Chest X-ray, PA view. Patient: 29 years old, sex M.
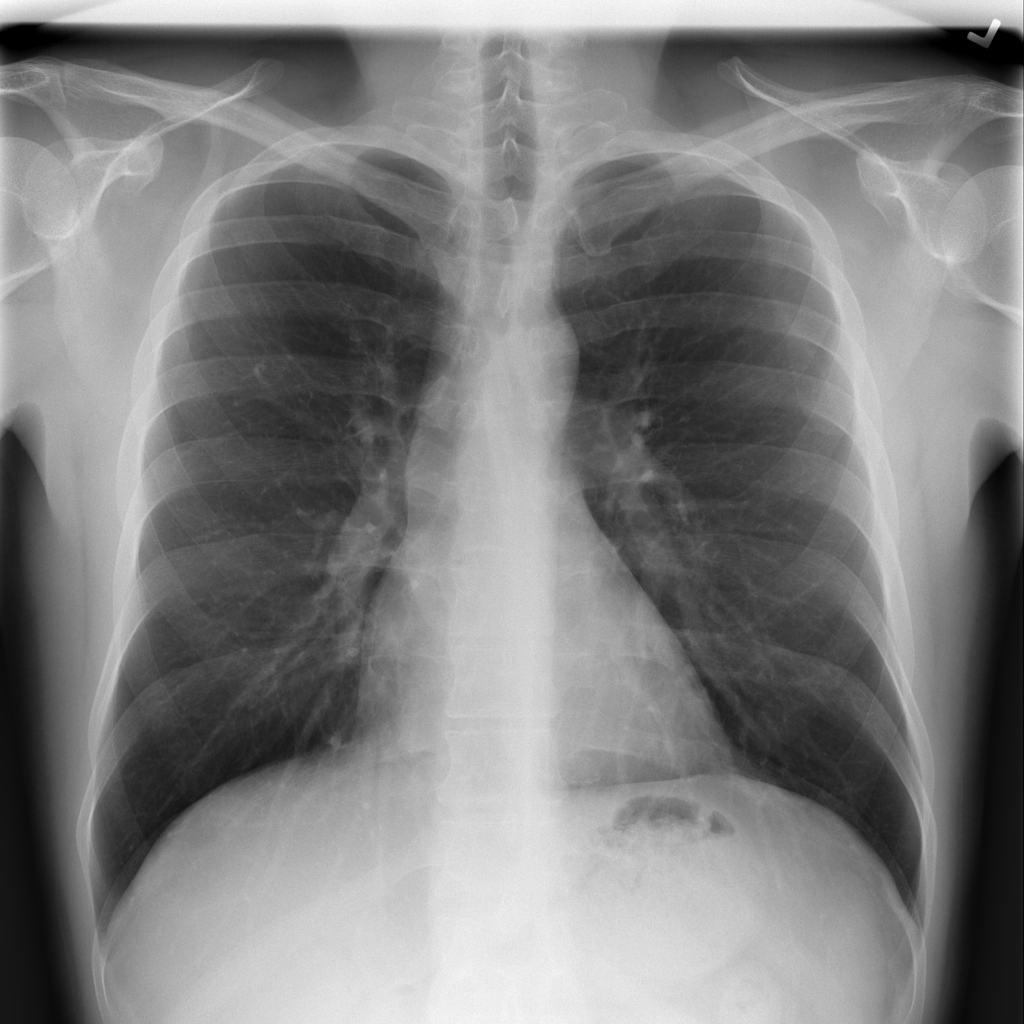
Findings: No Finding